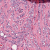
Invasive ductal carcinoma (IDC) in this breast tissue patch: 1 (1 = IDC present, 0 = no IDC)